Field crop: tomato
Growth stage: 1
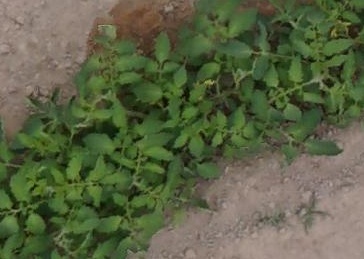
Species: tomato